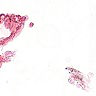
Metastatic tissue present: no